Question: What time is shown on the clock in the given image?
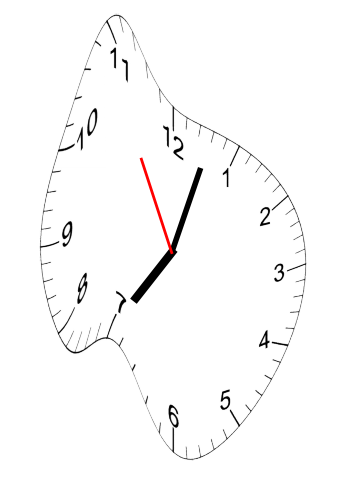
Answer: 07:02:55